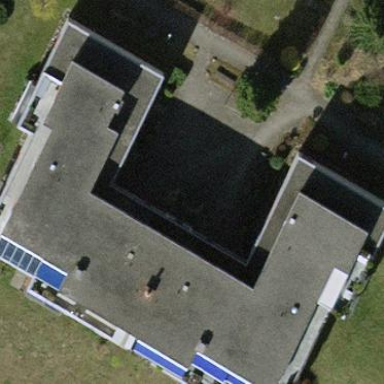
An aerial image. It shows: Building with flat roof.